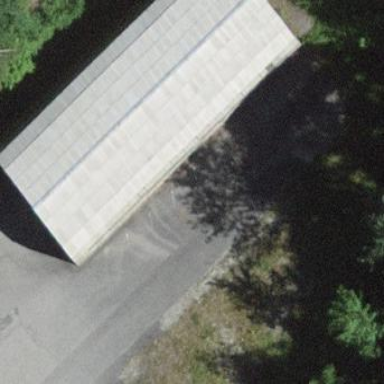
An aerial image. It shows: Warehouse building.